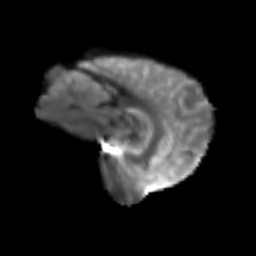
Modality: T2w
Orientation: sagittal
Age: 55
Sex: male
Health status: ill
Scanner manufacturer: siemens
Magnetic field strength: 3 T
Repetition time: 8.7 s
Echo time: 0.11 s